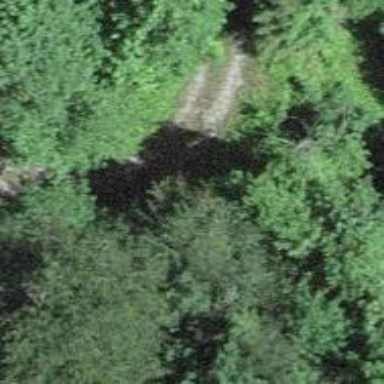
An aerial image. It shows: Gravel track with grade 2 quality.